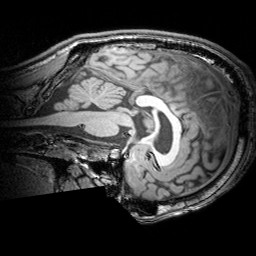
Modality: T1w
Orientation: sagittal